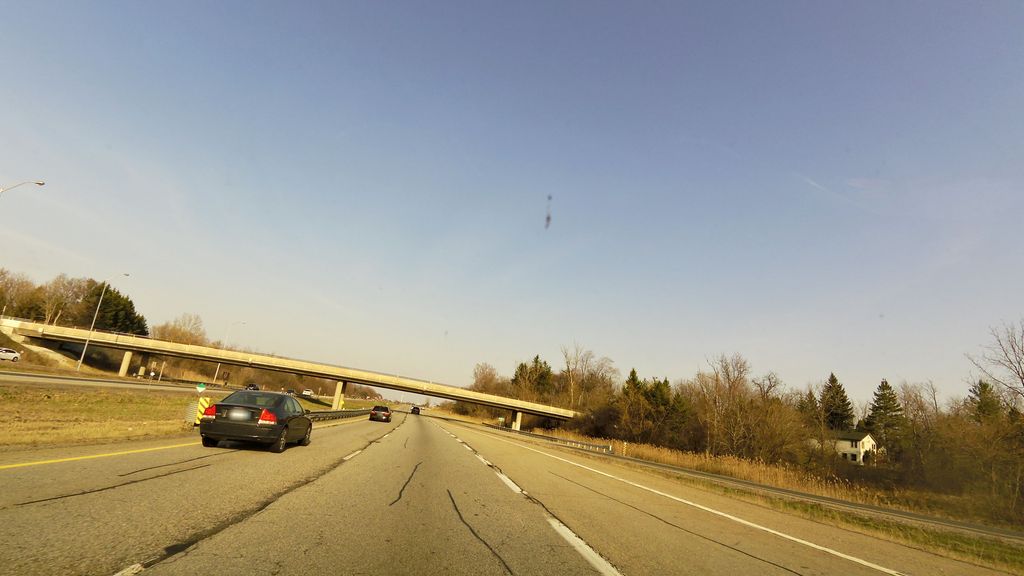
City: hamilton